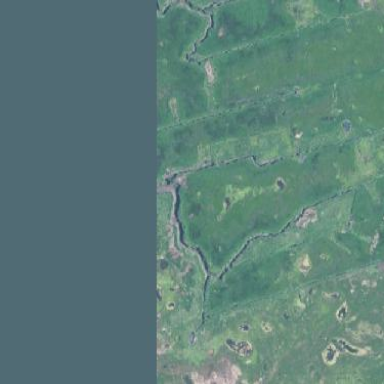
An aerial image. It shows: Saltmarsh wetland area.